Interaction volume radius: 10 \u00c5
Interaction volume height: 30 \u00c5
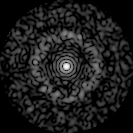
Disorder parameter: 0.846